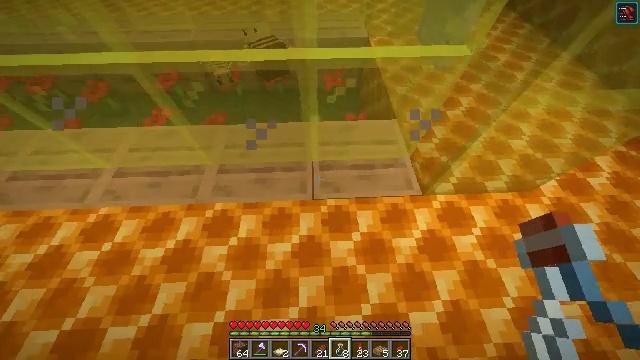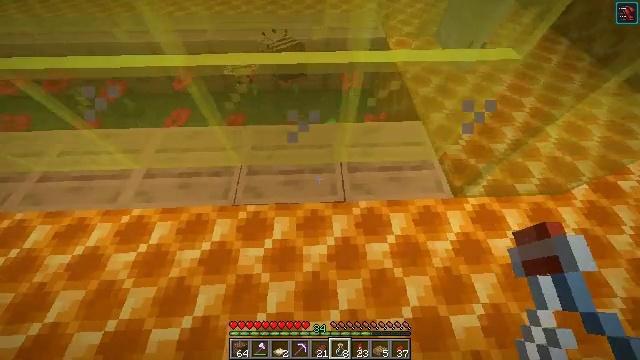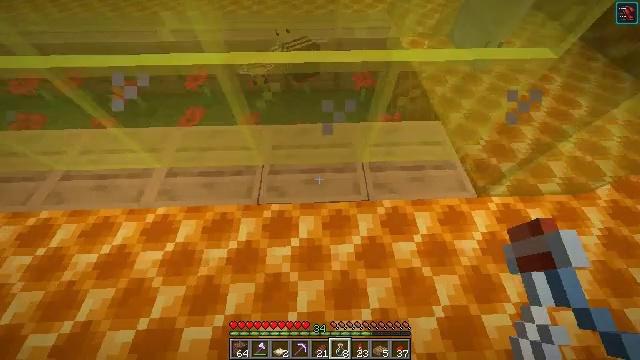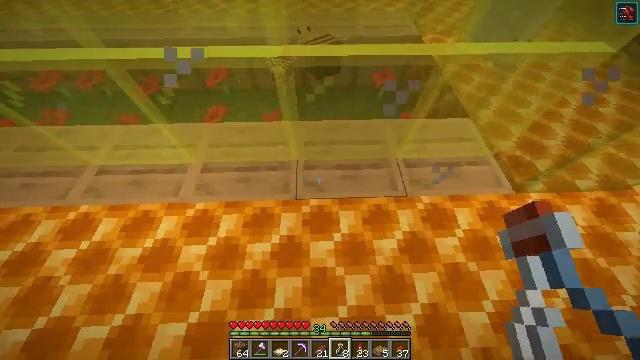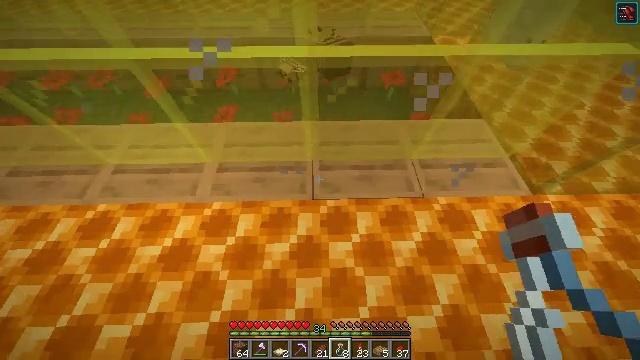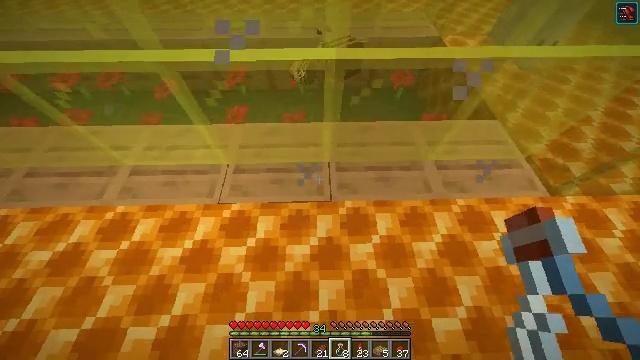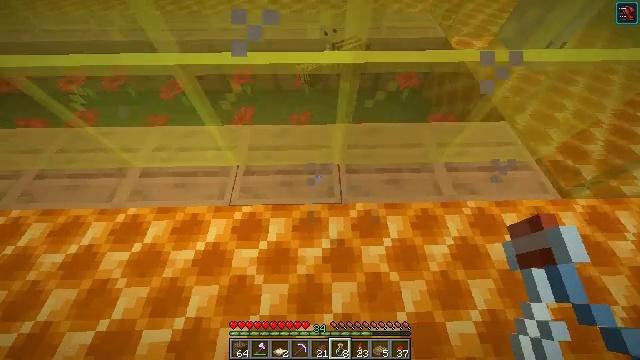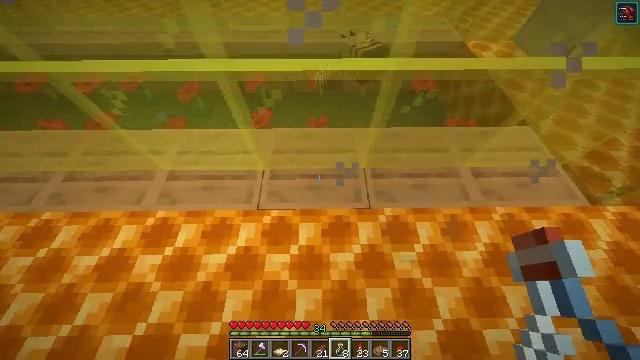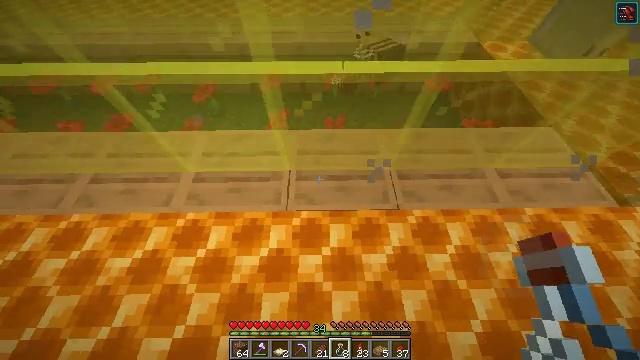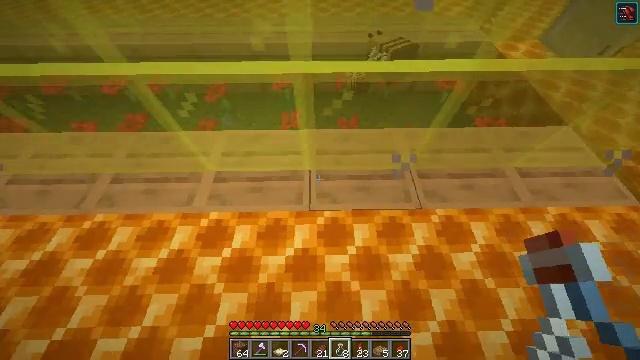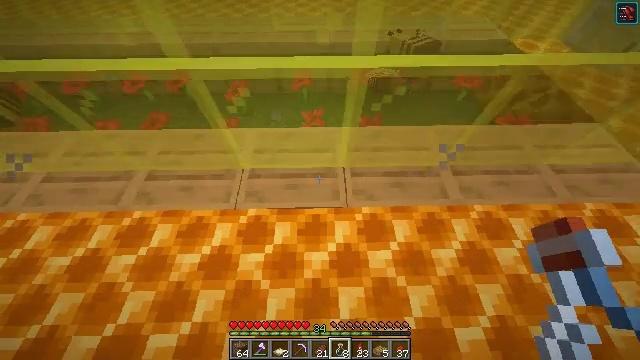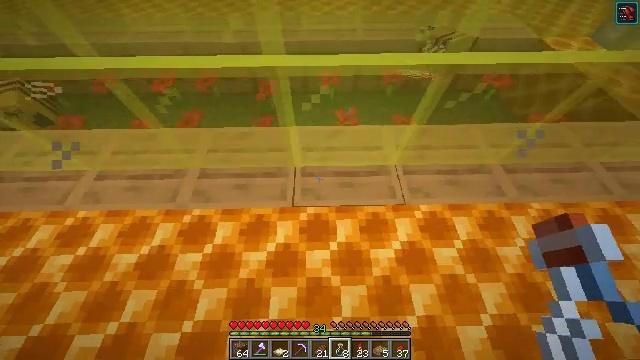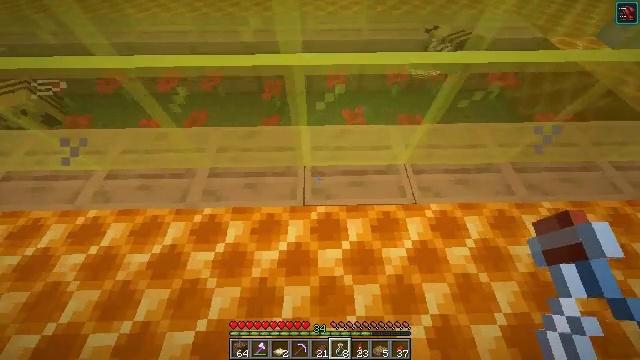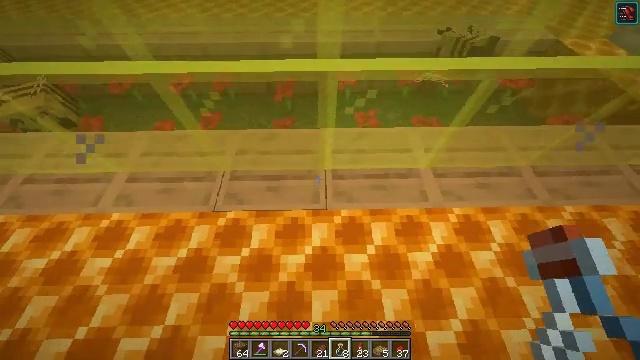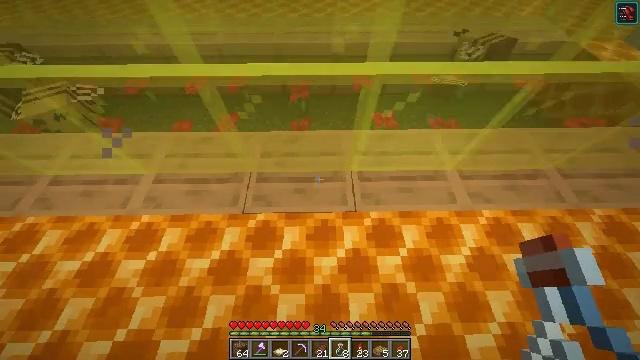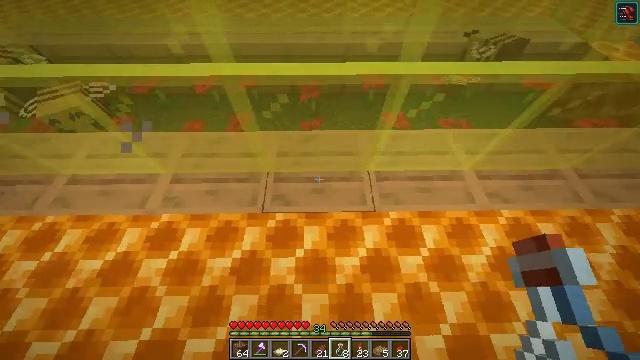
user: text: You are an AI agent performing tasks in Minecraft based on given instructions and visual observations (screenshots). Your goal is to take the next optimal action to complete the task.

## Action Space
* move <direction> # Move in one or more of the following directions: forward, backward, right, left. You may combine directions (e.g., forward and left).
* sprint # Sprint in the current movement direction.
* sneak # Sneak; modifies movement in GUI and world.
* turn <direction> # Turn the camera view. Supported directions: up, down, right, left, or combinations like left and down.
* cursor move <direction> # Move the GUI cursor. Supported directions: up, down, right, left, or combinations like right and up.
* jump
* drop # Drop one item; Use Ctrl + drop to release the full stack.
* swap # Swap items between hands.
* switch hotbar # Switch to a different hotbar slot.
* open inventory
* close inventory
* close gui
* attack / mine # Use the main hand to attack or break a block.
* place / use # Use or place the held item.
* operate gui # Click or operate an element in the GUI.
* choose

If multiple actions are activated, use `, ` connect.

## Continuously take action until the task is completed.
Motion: motion action
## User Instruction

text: Craft the honey block by arranging honey bottles.
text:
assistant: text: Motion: move left, use / place
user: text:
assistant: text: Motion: move left, use / place
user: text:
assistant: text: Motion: move left, use / place
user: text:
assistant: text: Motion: use / place
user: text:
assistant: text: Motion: use / place
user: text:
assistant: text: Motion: move left, use / place
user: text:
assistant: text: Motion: move left, use / place
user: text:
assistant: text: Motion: move left, use / place
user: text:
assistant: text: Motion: move left, use / place
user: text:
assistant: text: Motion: move left, use / place
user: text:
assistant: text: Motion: move left, use / place
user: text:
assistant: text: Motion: use / place
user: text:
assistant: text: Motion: move left, use / place
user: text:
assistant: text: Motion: move left, use / place
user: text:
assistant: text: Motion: move left, use / place
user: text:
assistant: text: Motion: move left, use / place
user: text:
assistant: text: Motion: move left, use / place
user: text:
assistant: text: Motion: use / place
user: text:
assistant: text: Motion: use / place
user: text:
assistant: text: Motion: move left, use / place
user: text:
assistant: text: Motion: move left, use / place
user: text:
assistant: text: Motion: move left, use / place
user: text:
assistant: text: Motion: move left, use / place
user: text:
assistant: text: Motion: use / place
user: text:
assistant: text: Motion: move left, use / place
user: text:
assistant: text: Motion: move left, use / place
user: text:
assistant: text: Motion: move left, use / place
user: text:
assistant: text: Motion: move left, use / place
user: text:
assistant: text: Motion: use / place
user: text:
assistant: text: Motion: move left, use / place